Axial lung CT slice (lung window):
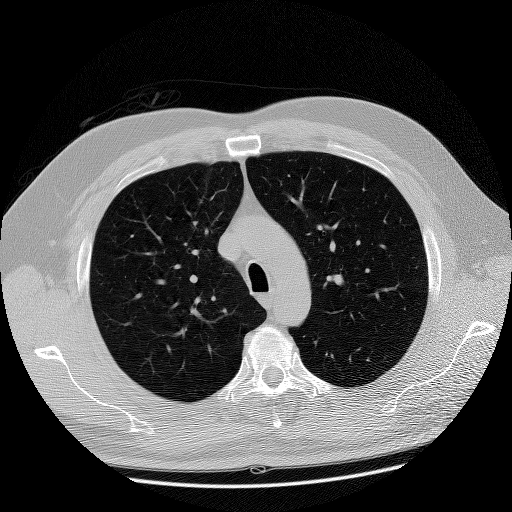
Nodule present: no